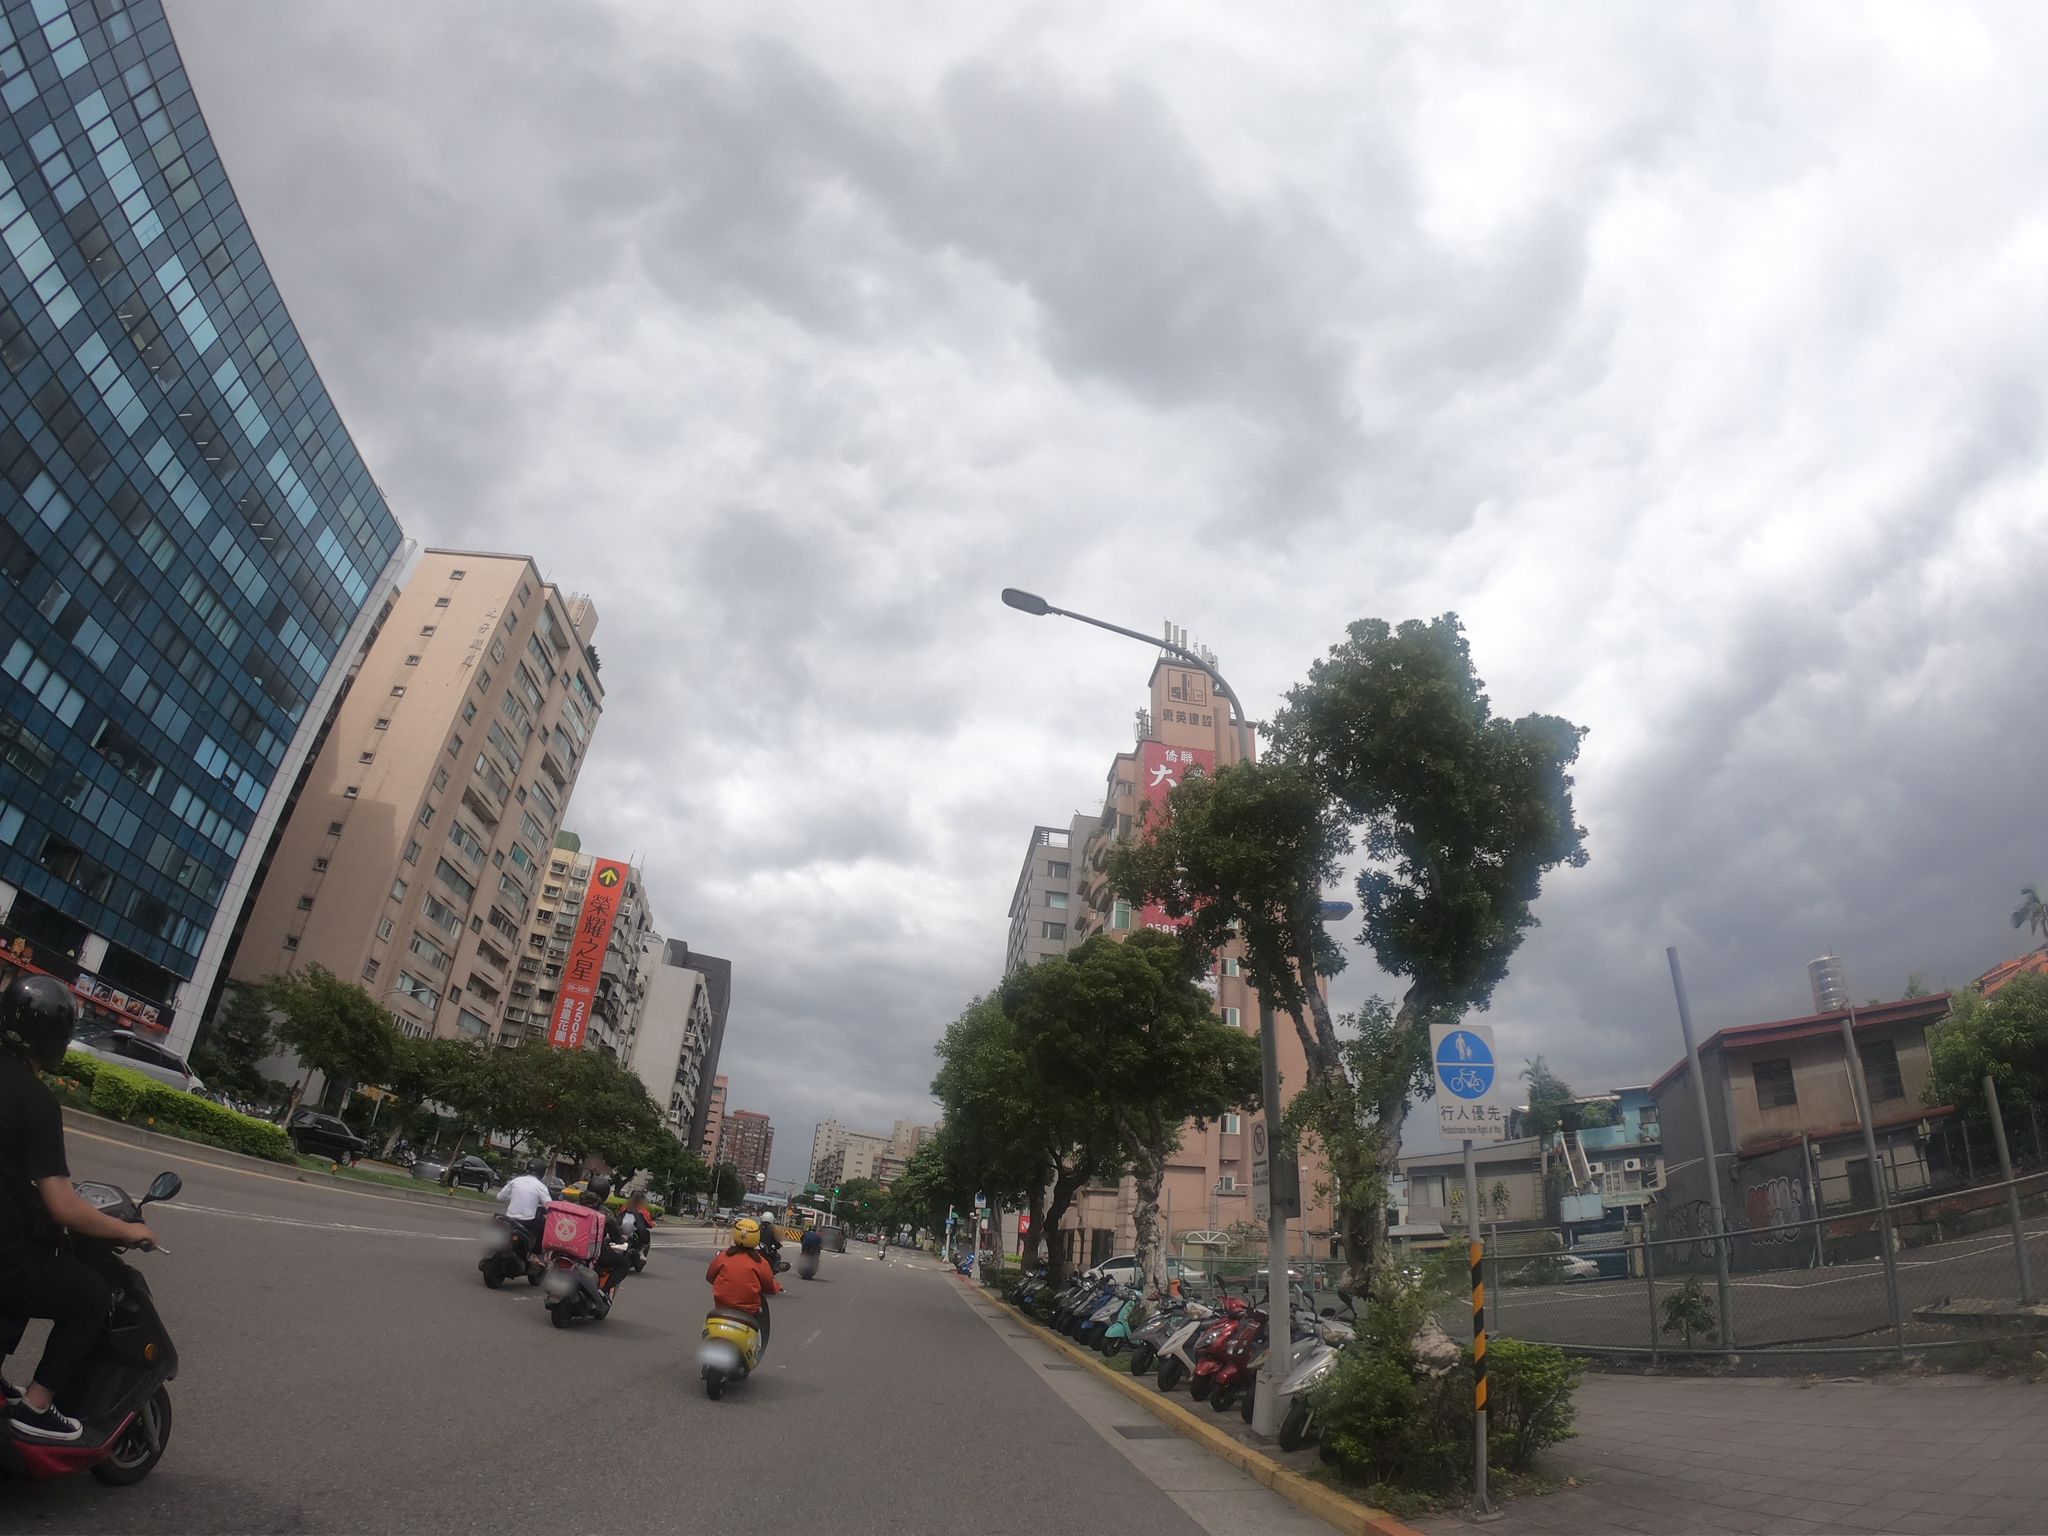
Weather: cloudy
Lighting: day
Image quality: good
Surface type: driving surface
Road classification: secondary
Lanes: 4
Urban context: urban centre
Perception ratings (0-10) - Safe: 6.39, Lively: 8.95, Beautiful: 7.83, Boring: 5.67, Depressing: 2.75, Wealthy: 3.51